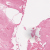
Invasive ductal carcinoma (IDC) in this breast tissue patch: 0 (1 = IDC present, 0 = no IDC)